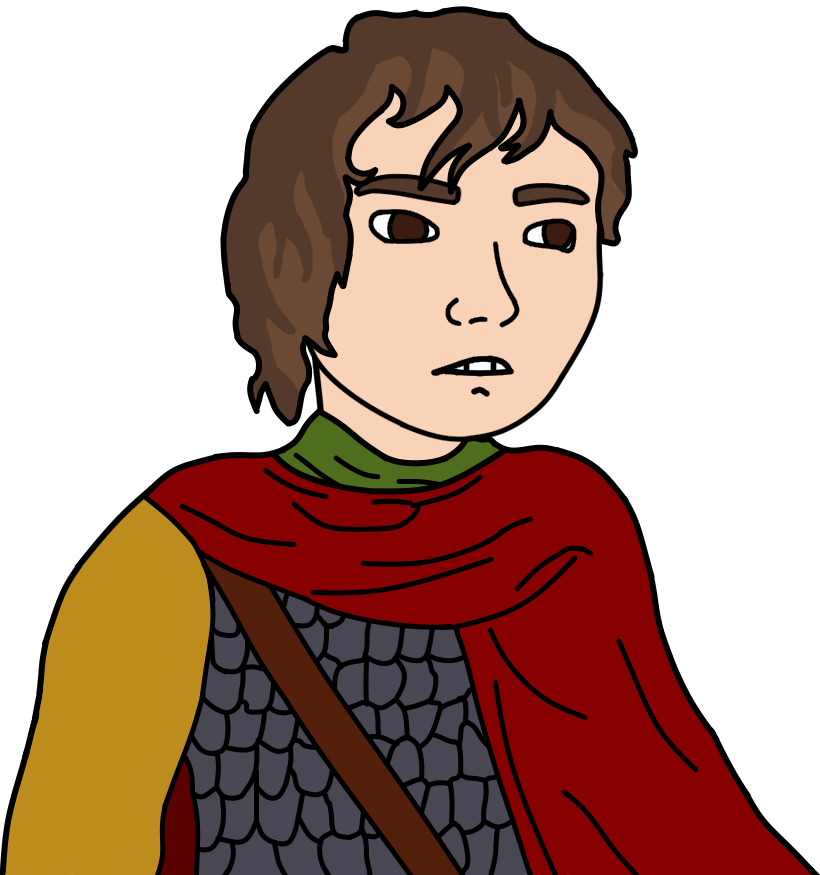
Label: 5_Twinkjak